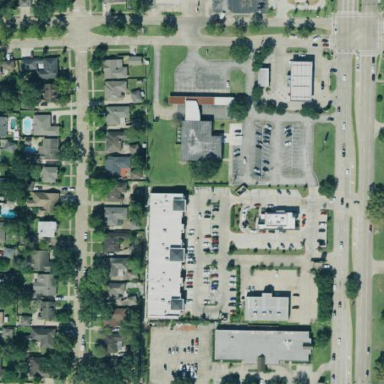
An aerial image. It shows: Retail area.